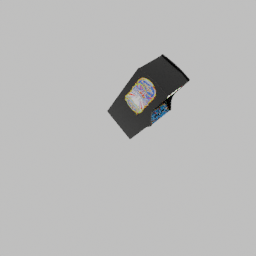
Label: electronics